Aerial crown-view tile of a tropical tree (Barro Colorado Island, Panama), acquired 20250818:
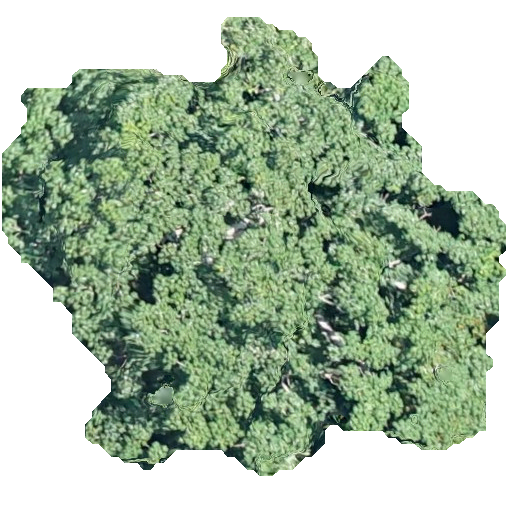
Species: Pseudobombax septenatum
GBIF accepted scientific name: Pseudobombax septenatum
Crown area: 230.638 m²